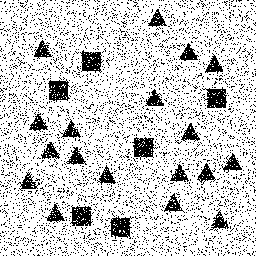
Squares: 6
Triangles: 18
Stars: 0
Total shapes: 24